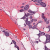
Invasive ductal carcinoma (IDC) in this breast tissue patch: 1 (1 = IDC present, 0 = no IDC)